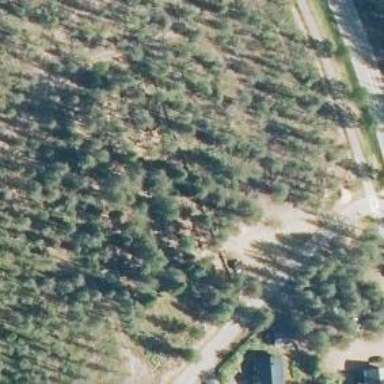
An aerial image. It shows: Cemetery.